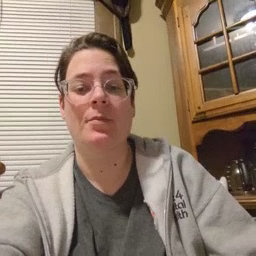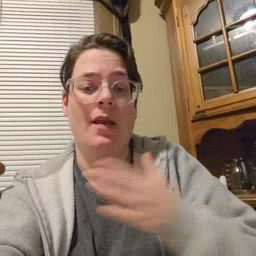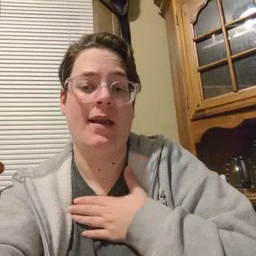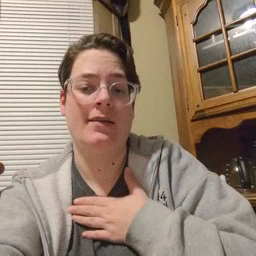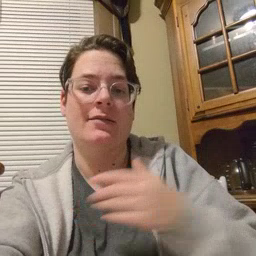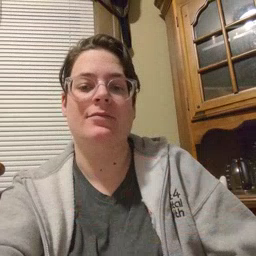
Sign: minemy